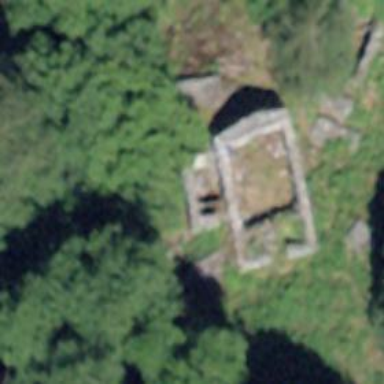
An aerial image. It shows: View of historic ruins.